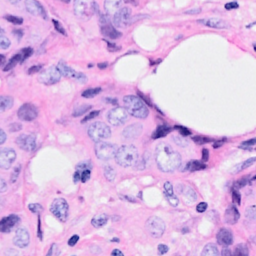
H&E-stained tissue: Breast